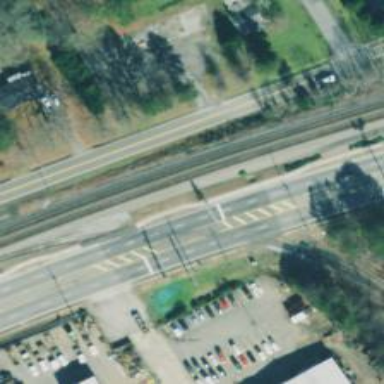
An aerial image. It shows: Level crossing with lights at railway intersection.